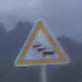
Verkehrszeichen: Stau
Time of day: SunriseSunset
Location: Outdoor (Nature)
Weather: PartlyCloudy
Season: NotSpecified
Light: Natural